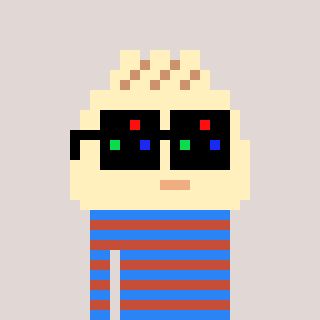
a pixel art character with square black sunglasses, a porkbao-shaped head and a rust-colored body on a warm background